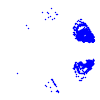
Particle: proton